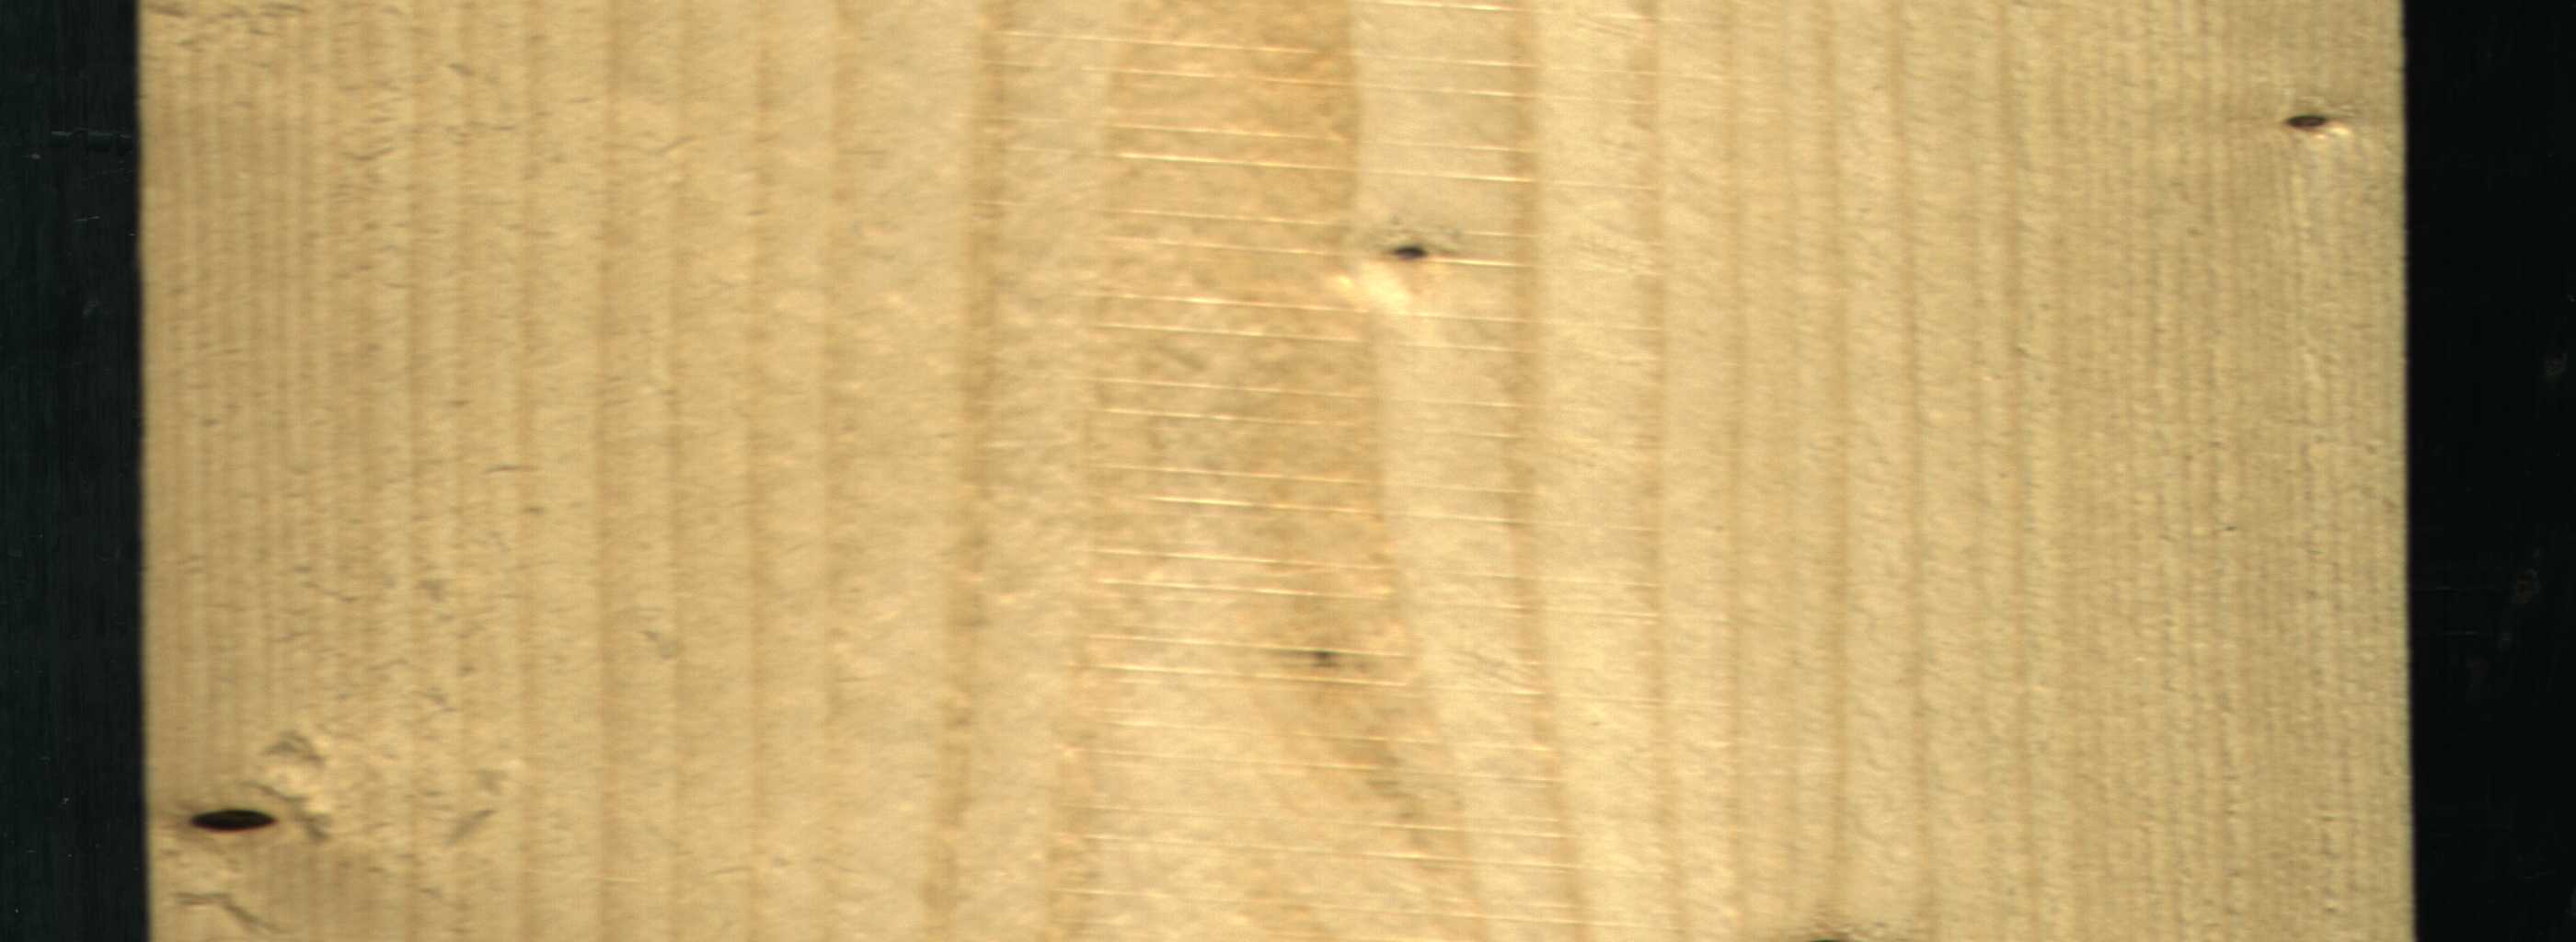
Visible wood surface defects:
Dead_Knot
Dead_Knot
Dead_Knot